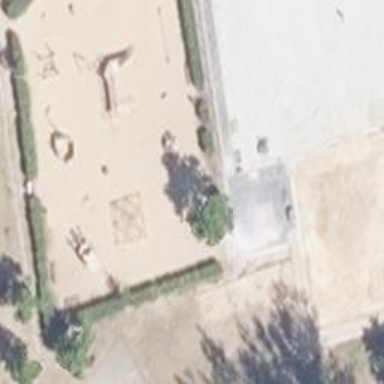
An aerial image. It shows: Playground with fence around it.